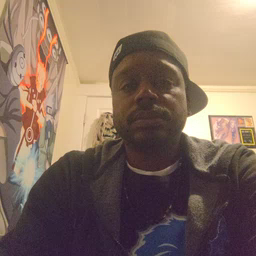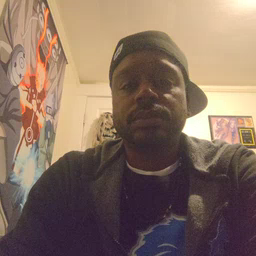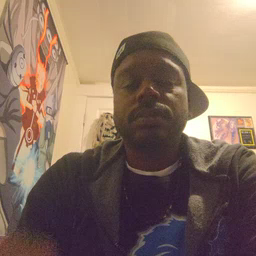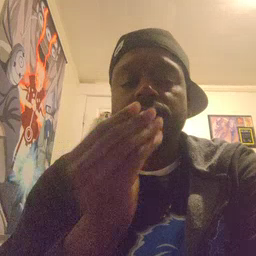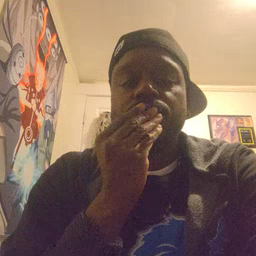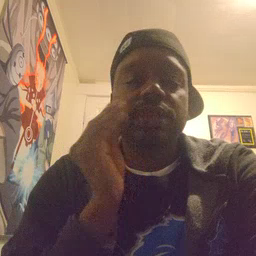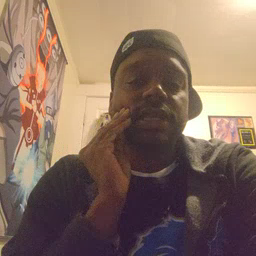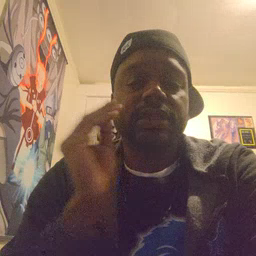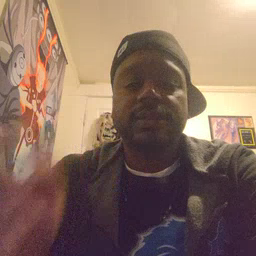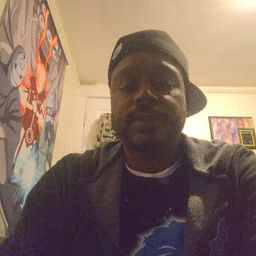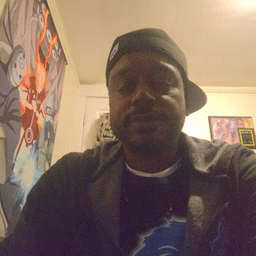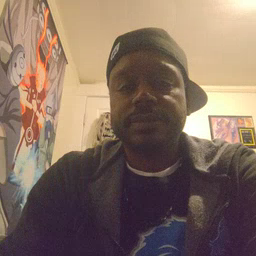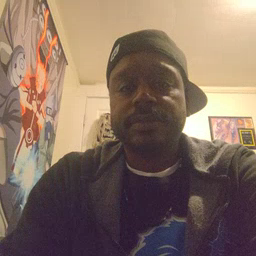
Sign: kiss